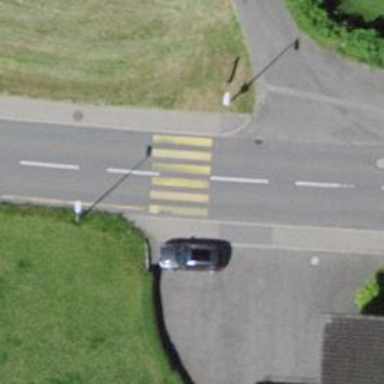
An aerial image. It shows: Uncontrolled zebra crossing on the road.